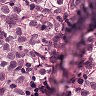
Metastatic tissue present: yes